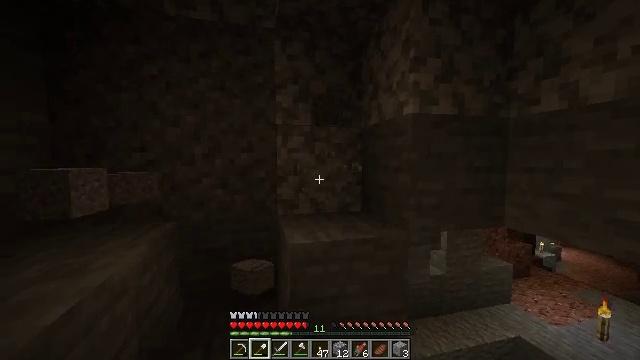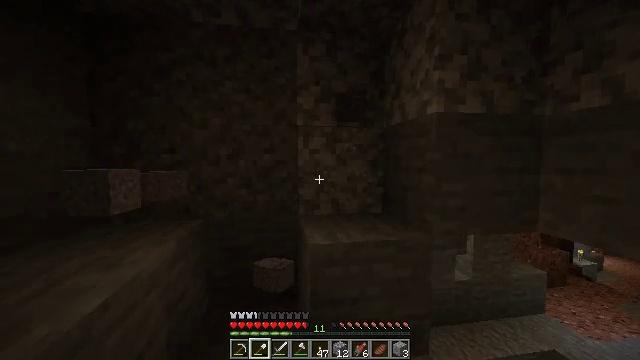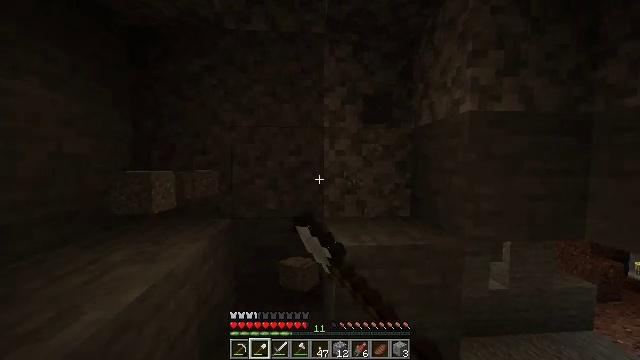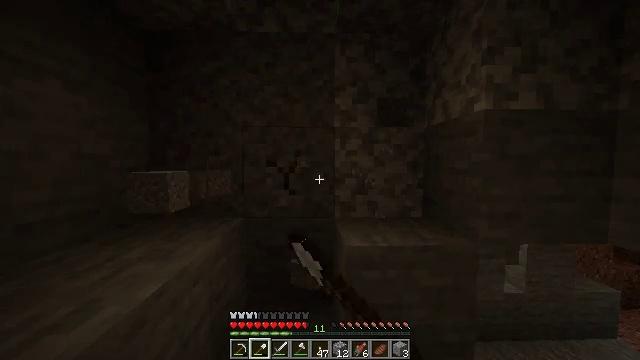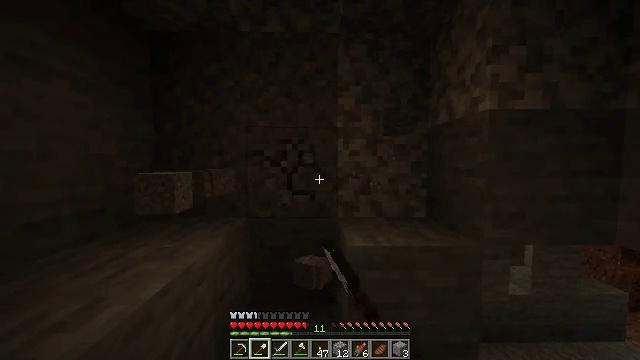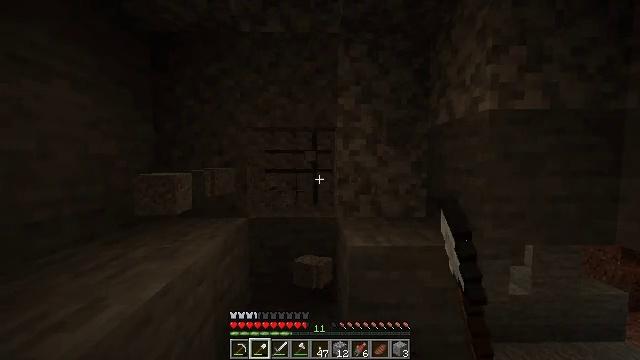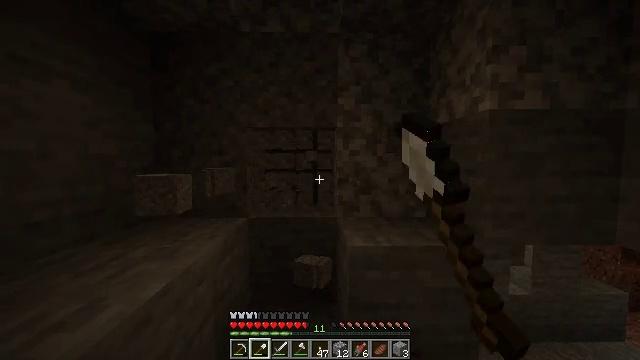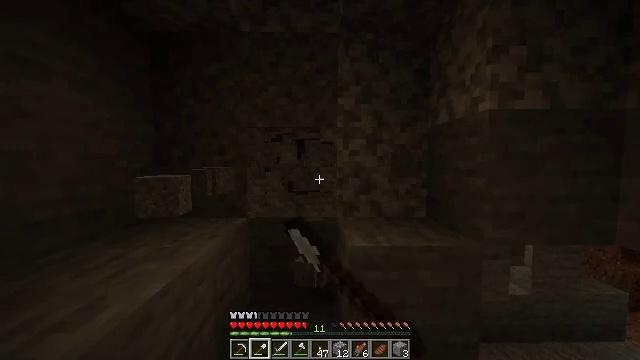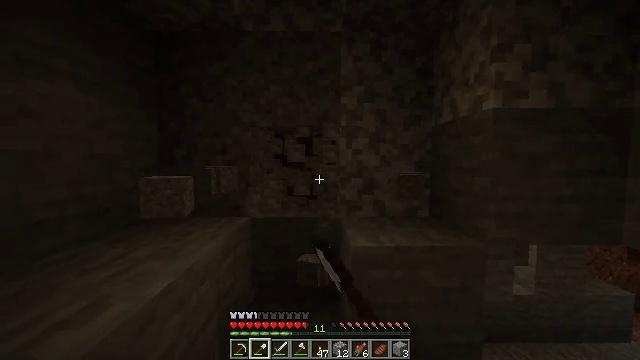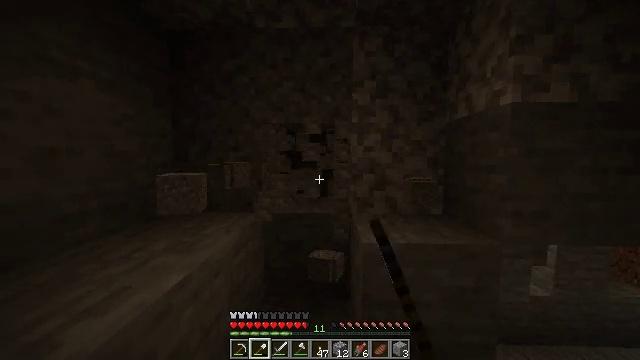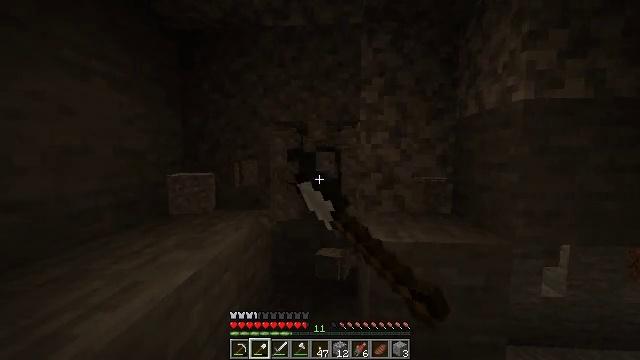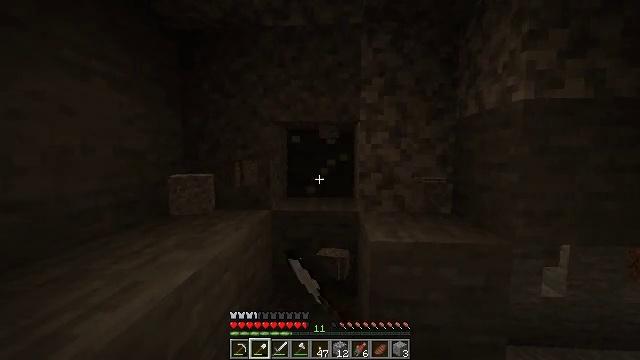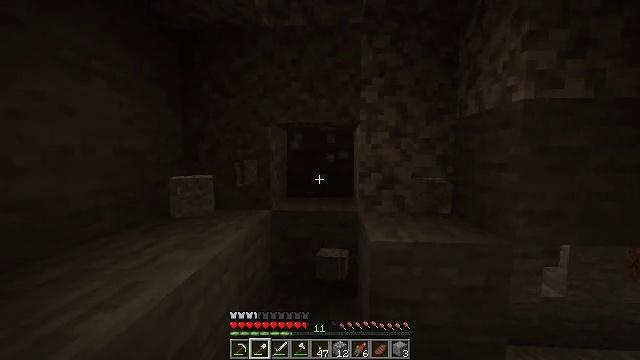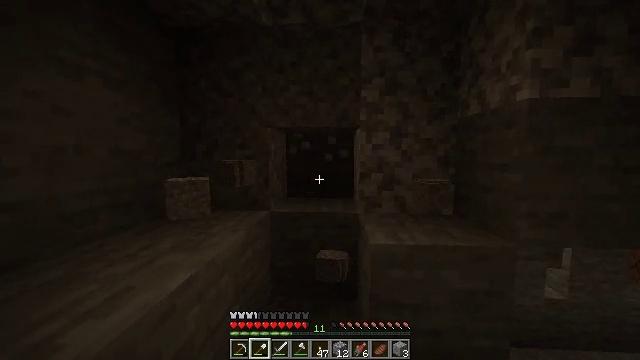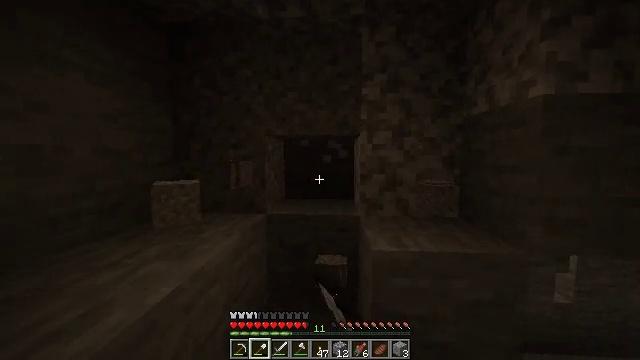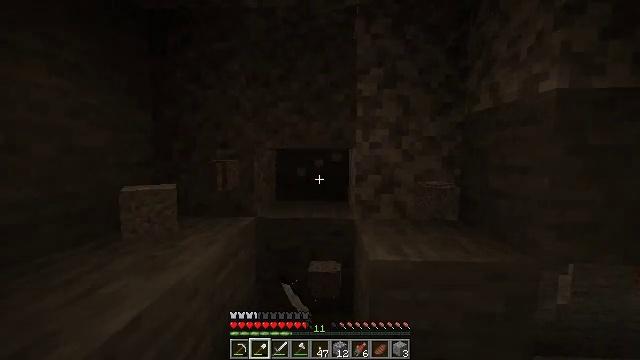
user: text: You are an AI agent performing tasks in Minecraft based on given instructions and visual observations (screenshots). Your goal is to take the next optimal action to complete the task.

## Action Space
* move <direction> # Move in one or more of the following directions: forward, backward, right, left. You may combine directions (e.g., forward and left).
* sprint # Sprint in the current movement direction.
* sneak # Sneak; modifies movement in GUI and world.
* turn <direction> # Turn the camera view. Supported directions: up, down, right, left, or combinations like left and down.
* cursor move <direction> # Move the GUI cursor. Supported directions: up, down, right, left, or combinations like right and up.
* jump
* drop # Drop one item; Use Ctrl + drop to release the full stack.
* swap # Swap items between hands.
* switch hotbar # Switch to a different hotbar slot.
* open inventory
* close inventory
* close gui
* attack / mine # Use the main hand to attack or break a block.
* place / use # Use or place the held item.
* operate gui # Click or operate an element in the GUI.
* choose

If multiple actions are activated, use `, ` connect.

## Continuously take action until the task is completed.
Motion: motion action
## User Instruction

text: Mine gravel from the ground.
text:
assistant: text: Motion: turn left, attack / mine
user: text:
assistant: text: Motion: turn left, attack / mine
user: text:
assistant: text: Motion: turn left, attack / mine
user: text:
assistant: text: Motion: attack / mine
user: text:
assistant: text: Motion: attack / mine
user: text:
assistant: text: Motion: attack / mine
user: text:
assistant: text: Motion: attack / mine
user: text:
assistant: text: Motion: attack / mine
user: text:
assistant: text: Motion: turn left, attack / mine
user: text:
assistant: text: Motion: turn left, attack / mine
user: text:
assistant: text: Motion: attack / mine
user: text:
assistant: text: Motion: attack / mine
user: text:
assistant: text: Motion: move forward, attack / mine
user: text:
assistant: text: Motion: move forward, attack / mine
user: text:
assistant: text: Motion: move forward, turn right, attack / mine
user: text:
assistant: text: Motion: move forward, turn right and down, attack / mine
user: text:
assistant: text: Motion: turn right and down, attack / mine
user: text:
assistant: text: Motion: attack / mine
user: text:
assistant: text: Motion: attack / mine
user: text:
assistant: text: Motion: turn right, attack / mine
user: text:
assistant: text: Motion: attack / mine
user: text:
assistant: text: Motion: attack / mine
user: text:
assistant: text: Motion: attack / mine
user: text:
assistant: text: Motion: attack / mine
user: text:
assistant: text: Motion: attack / mine
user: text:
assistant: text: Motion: attack / mine
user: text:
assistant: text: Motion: attack / mine
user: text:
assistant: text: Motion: attack / mine
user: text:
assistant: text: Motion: turn left and down, attack / mine
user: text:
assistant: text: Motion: attack / mine